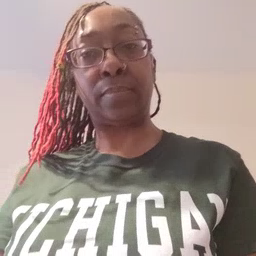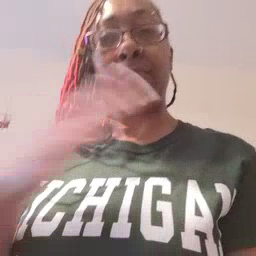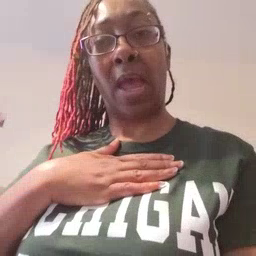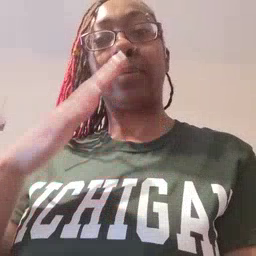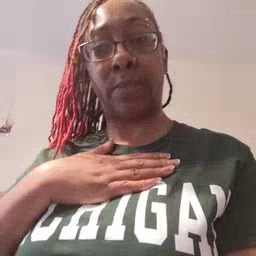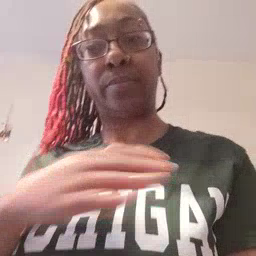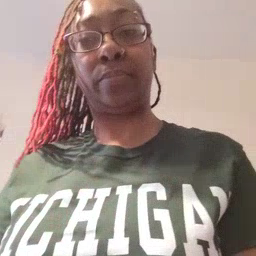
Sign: minemy